Field crop: maize
Growth stage: 2
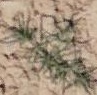
Species: salsola